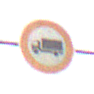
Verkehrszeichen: VerbotFuerKraftfahrzeugeUeberDreiKommaFuenfTonnen
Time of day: MorningAfternoon
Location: Outdoor (Nature)
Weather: Overcast
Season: NotSpecified
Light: Natural